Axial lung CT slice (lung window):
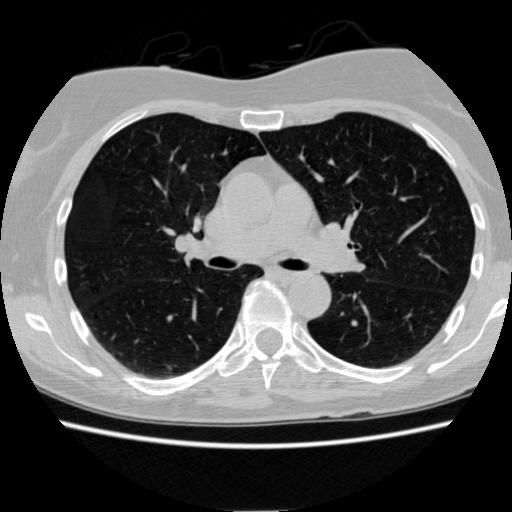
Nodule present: no